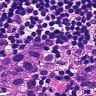
Metastatic tissue present: yes